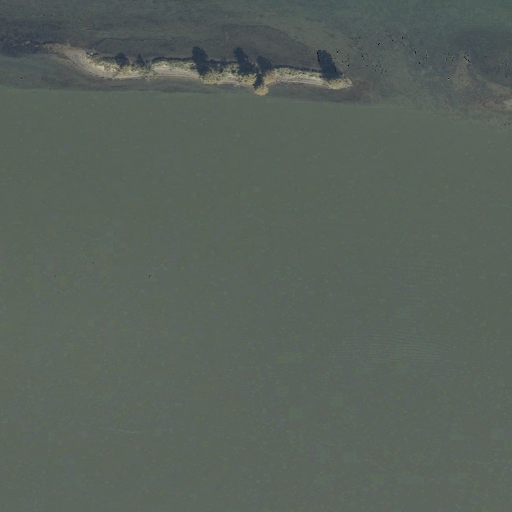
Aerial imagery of island in Alabama named Gibson Towhead containing only open water